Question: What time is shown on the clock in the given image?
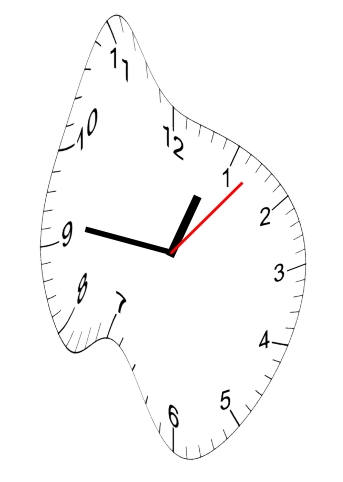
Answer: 12:46:07